Question: Count the number of objects in the diagram.
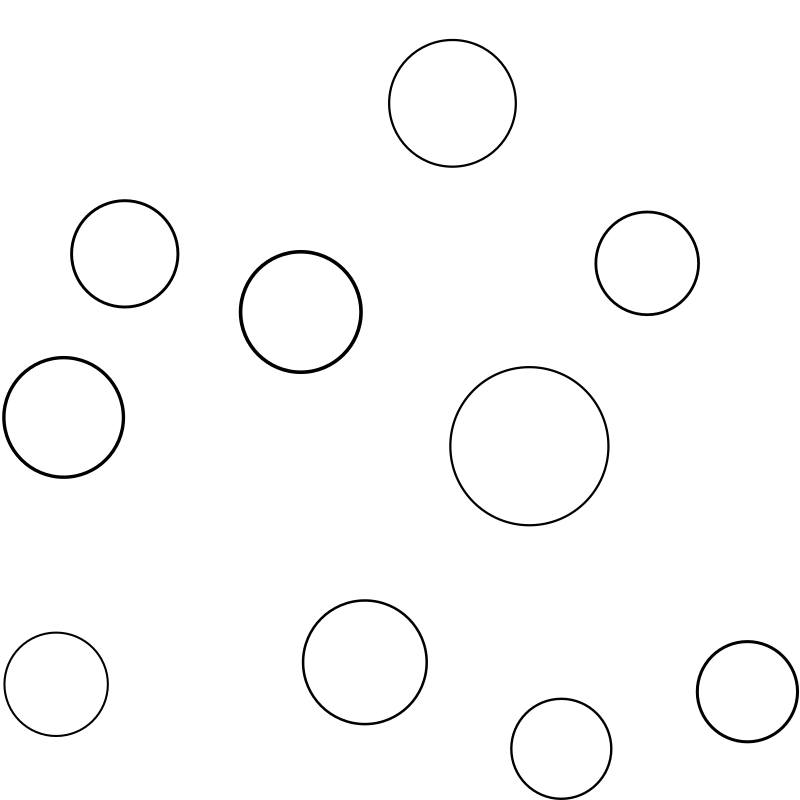
Answer: 10